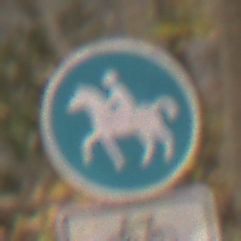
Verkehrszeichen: Reitweg
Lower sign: EinspurigeFahrzeugeFrei5
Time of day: MorningAfternoon
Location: Outdoor (Nature)
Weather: Overcast
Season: Autumn
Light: Natural